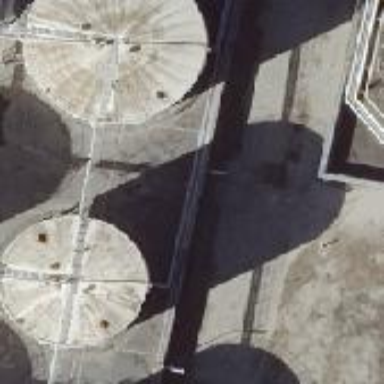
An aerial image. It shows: Storage tank which is man-made.